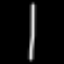
Label: square